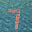
Label: 7